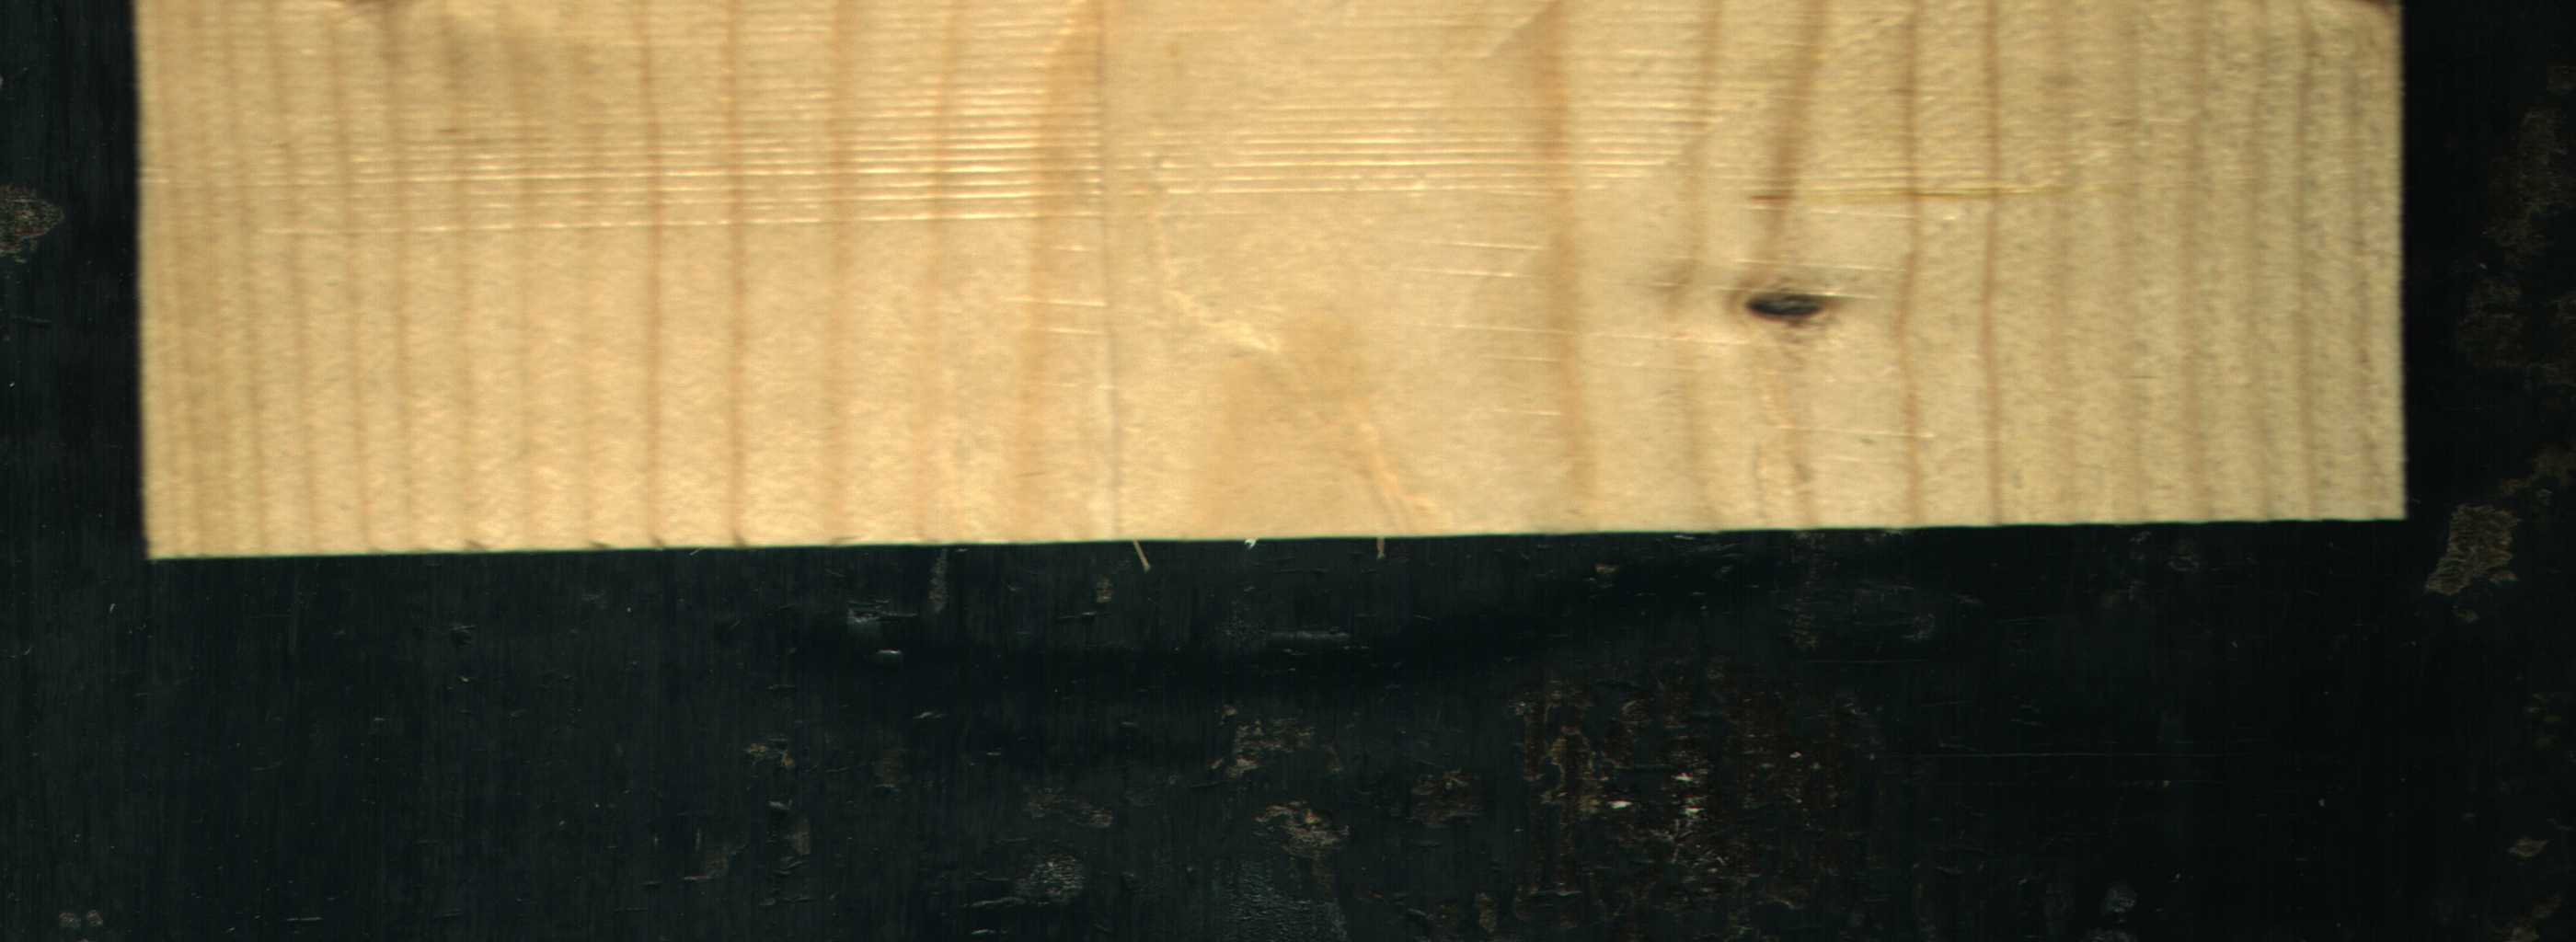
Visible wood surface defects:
Dead_Knot